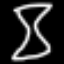
Label: hourglass